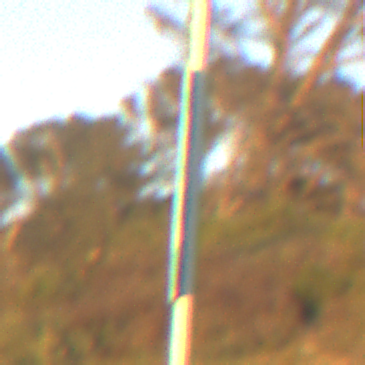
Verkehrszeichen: VorgeschriebeneVorbeifahrtLinks
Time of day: SunriseSunset
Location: Outdoor (RoadRail)
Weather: PartlyCloudy
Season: NotSpecified
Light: Natural